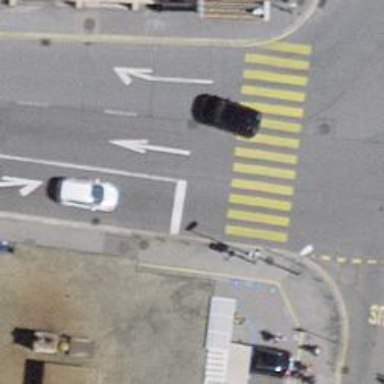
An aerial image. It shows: Zebra crossing on the road.